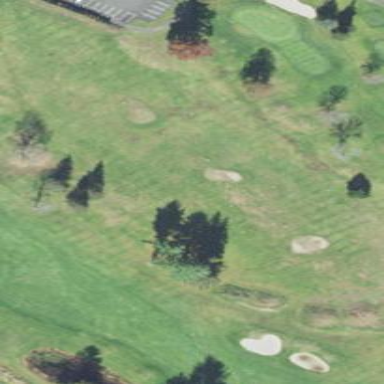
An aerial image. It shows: Driving range for golf on grass.